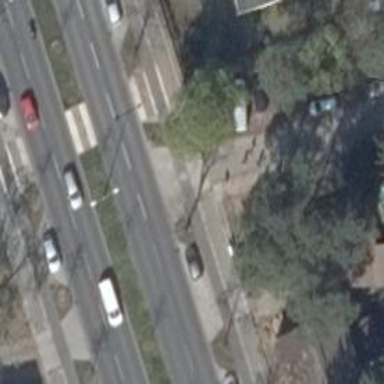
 suitable for both pedestrians and cyclists."